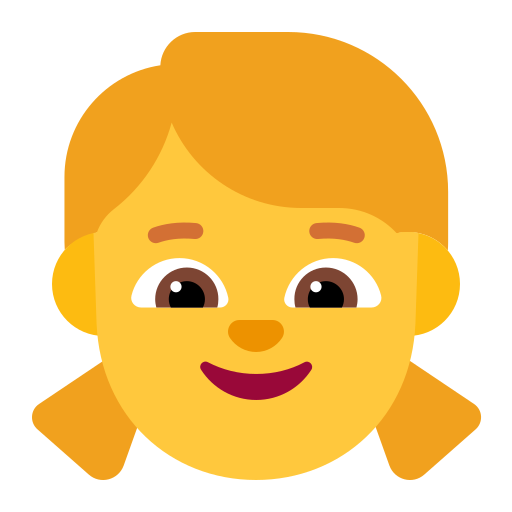
girl flat default